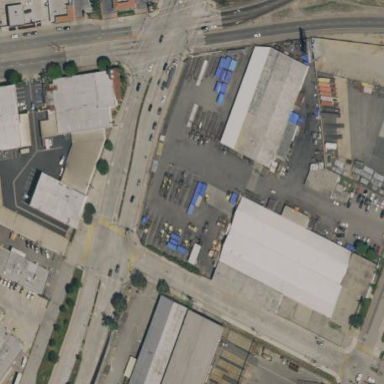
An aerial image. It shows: Warehouse building.